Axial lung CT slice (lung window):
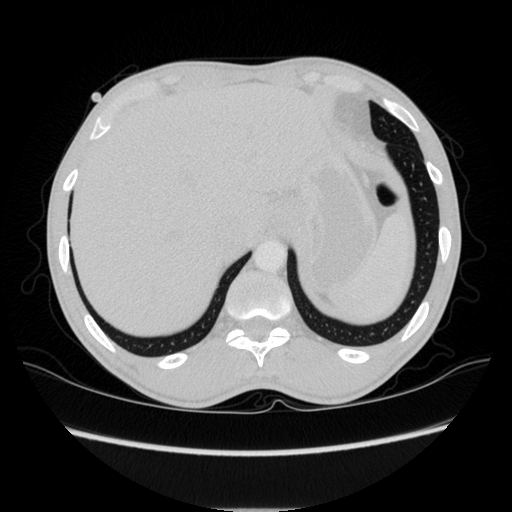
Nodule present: no